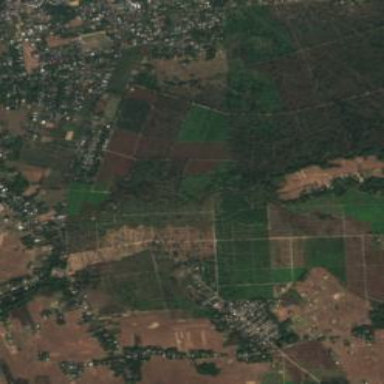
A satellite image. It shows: Orchard consisting of tea plants.